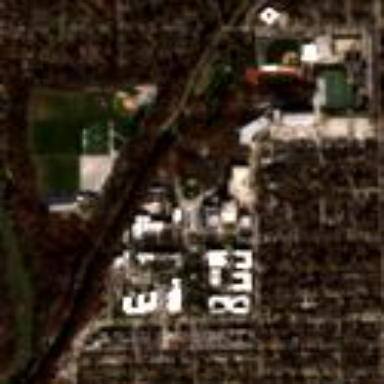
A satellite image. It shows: University.